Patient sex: M
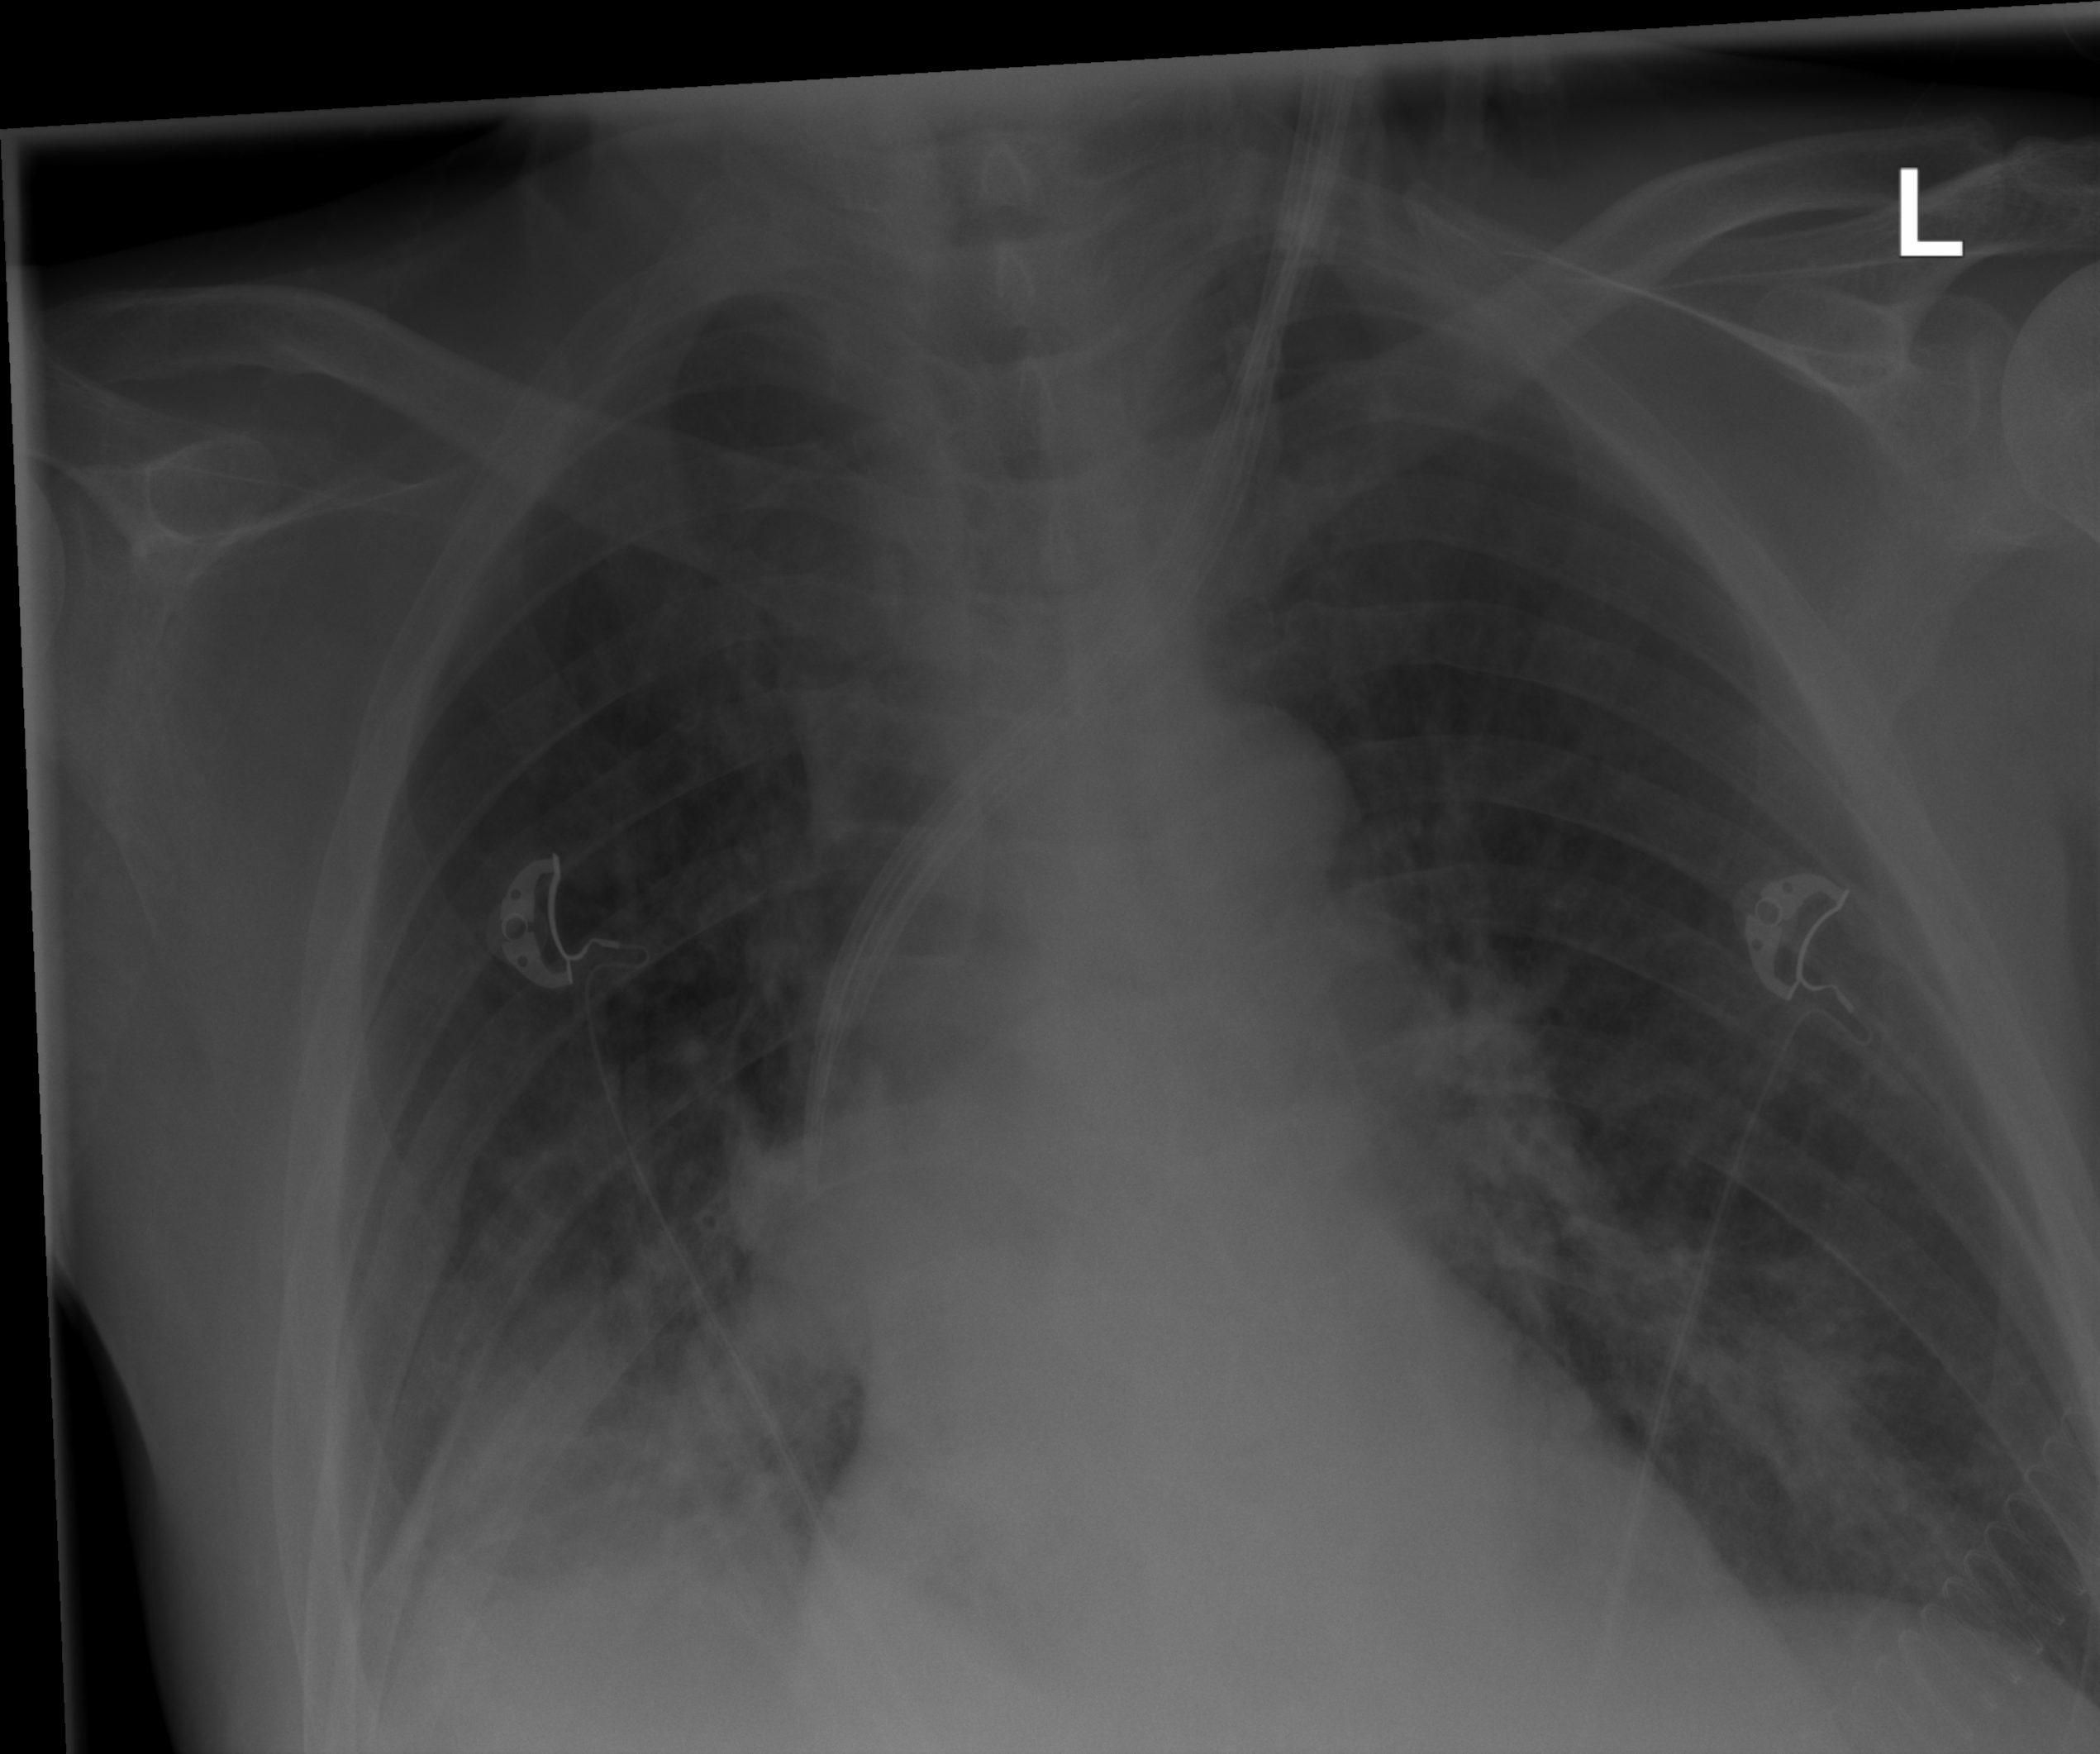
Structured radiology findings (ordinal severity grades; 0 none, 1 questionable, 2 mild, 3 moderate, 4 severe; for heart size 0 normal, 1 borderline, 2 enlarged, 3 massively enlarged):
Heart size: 0
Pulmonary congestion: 2
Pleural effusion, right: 2
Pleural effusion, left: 0
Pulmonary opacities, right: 3
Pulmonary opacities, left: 2
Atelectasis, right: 2
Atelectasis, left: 2